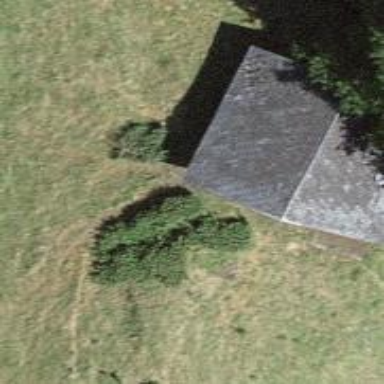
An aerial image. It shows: Farm auxiliary building.